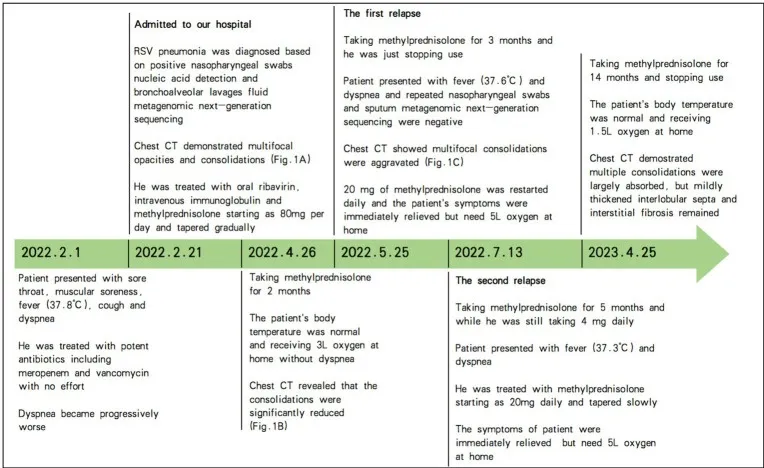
Timeline of the patient's diagnosis, treatment and follow-up over a 14-month period. RSV, respiratory syncytial virus; CT, computed tomography; Fig. , figure.
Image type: chart (chart)